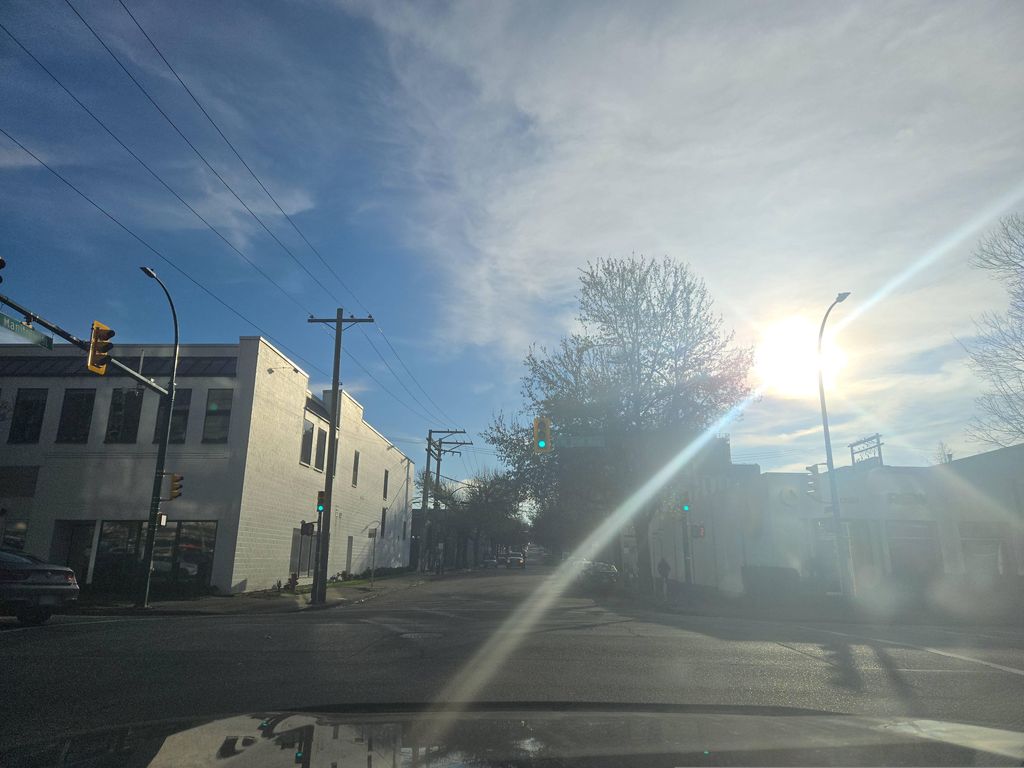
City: vancouver